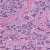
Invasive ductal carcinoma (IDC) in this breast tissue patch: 1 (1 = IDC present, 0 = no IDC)